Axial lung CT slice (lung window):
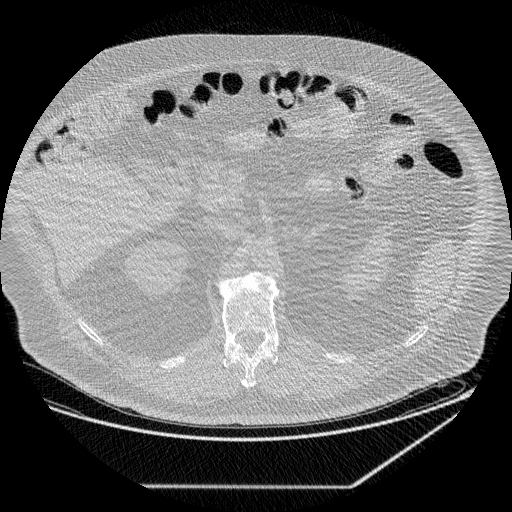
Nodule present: no